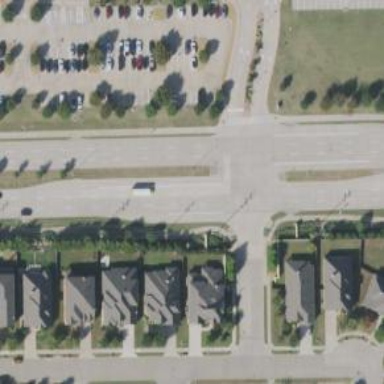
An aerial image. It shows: Primary highway with separate sidewalk.